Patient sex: M
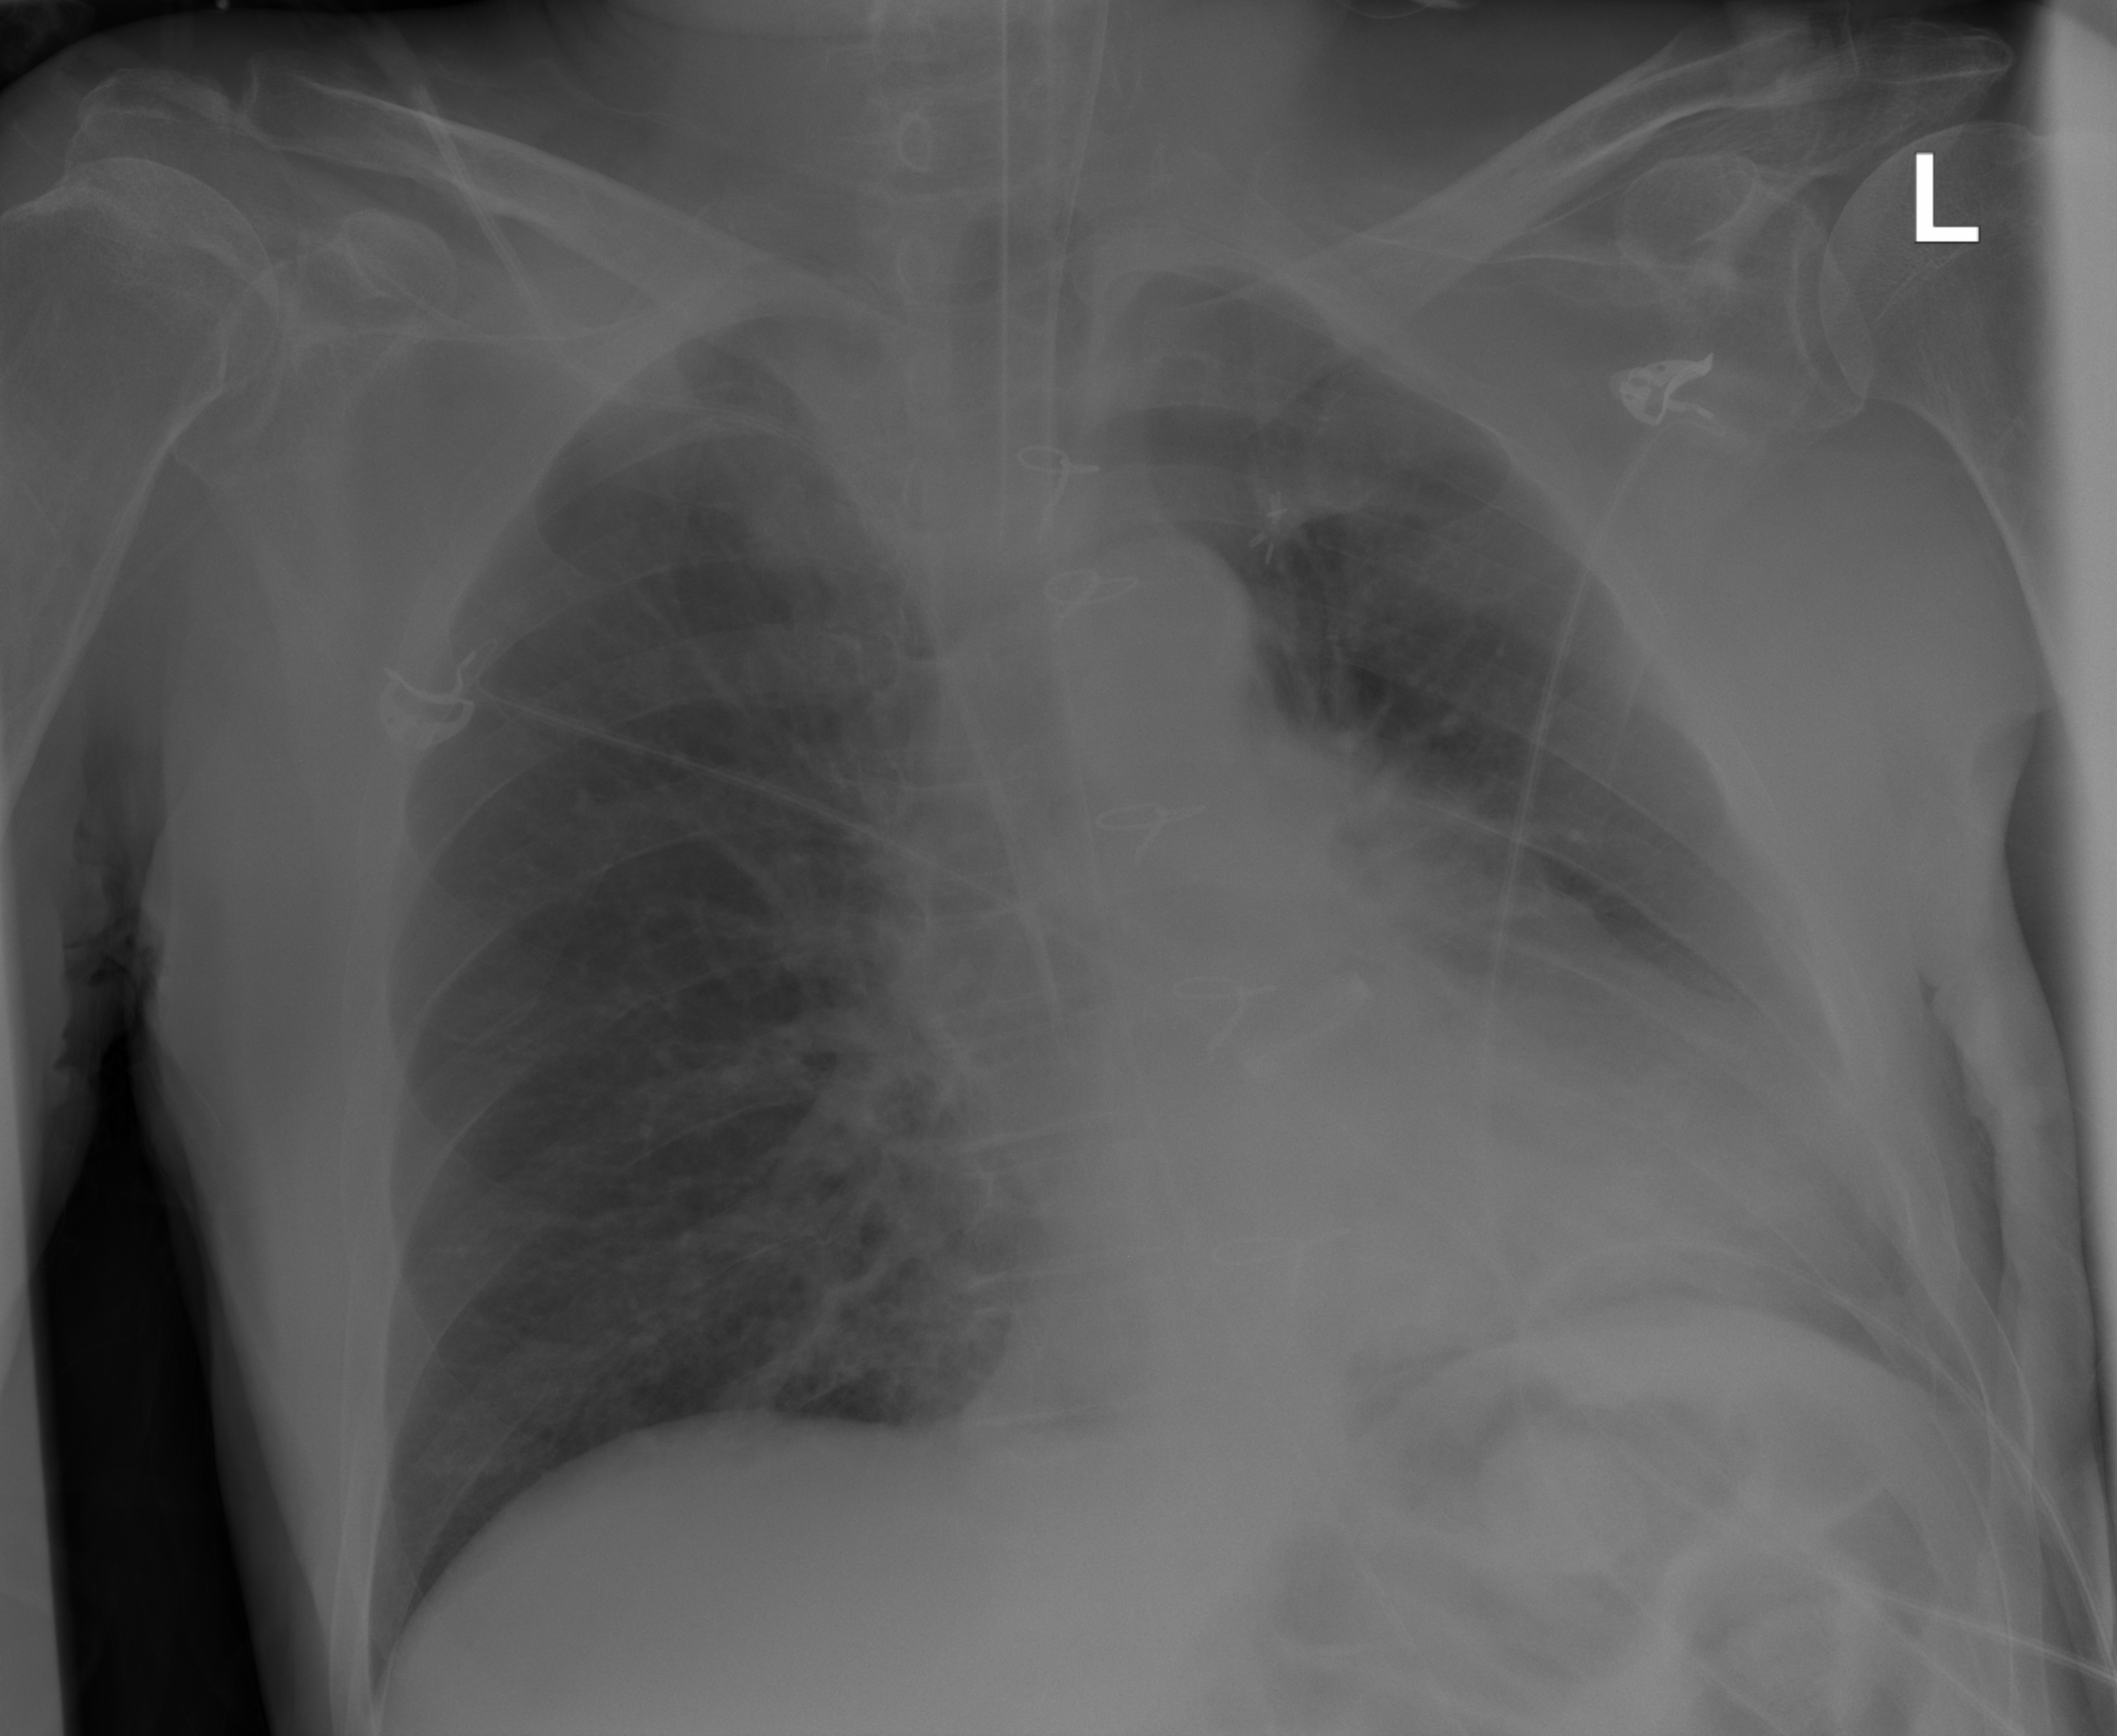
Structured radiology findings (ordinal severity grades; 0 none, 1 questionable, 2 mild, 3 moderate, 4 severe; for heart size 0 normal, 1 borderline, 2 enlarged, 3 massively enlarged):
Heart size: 2
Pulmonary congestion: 2
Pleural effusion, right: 0
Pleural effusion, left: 2
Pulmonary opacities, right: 0
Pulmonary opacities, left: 2
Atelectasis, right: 0
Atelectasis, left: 3